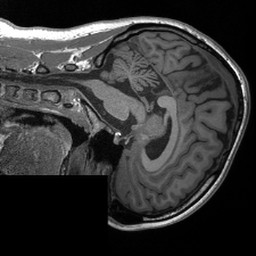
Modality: T1w
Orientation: sagittal
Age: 22
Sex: female